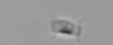
Label: Bacillariophyceae_morphotype1